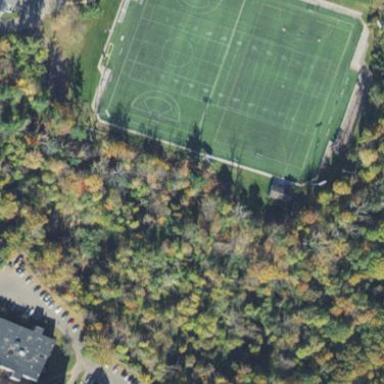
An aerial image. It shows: Field hockey pitch where players can enjoy the sport.